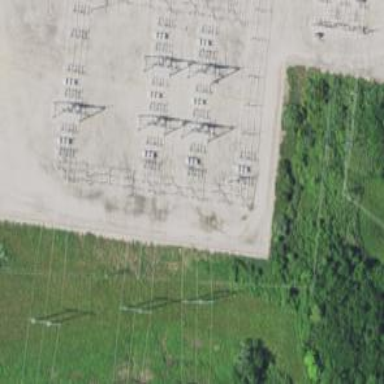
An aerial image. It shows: Switch for power supply.